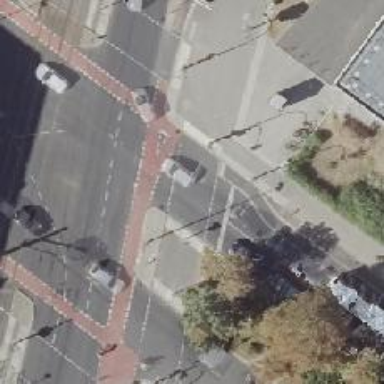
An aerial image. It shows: Crossing with traffic signals.